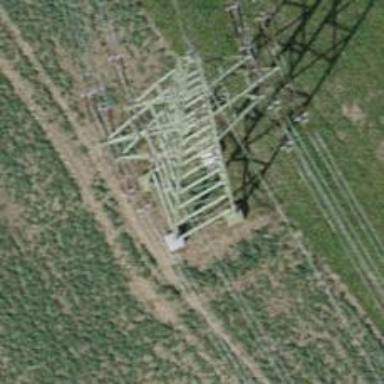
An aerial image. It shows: Lattice structure tower.